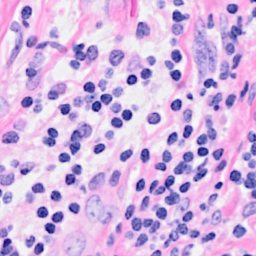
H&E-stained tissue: Breast